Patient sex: F
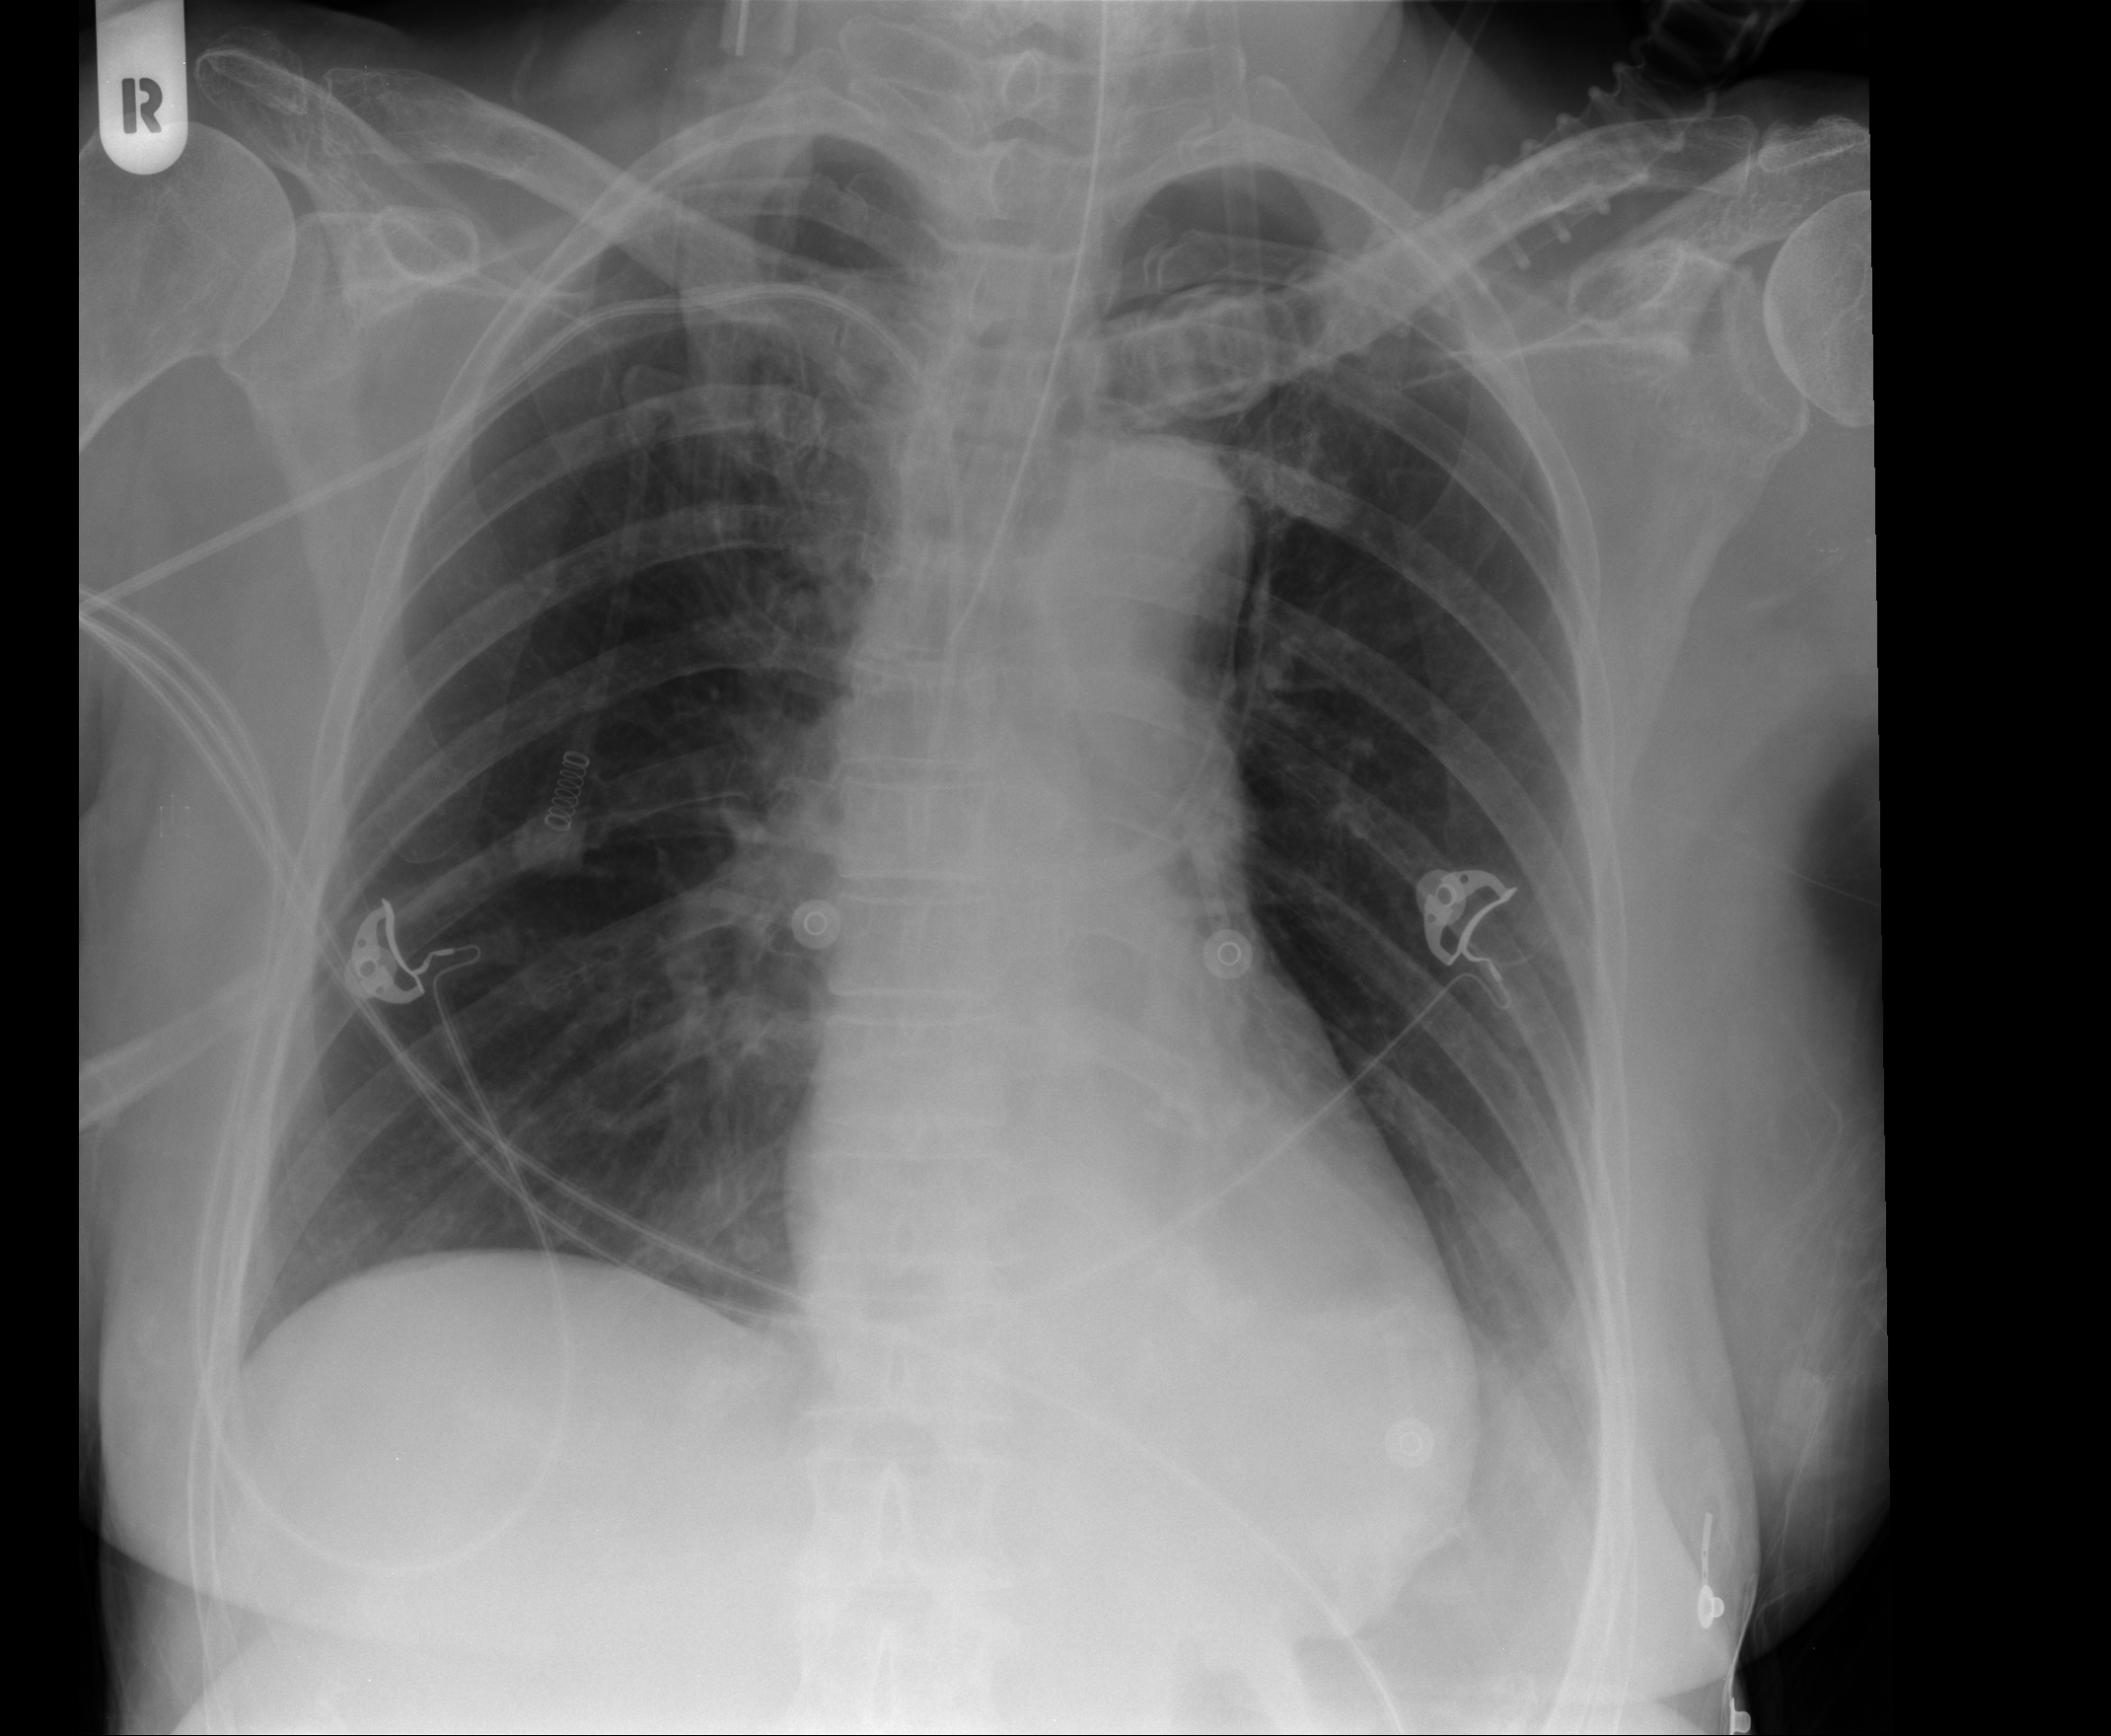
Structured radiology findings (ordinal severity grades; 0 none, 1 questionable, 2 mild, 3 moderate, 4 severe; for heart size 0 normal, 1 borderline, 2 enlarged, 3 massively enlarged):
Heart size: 0
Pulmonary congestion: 0
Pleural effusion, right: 0
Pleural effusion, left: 1
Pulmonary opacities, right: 0
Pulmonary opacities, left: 0
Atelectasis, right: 0
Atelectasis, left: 0